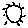
Label: sun